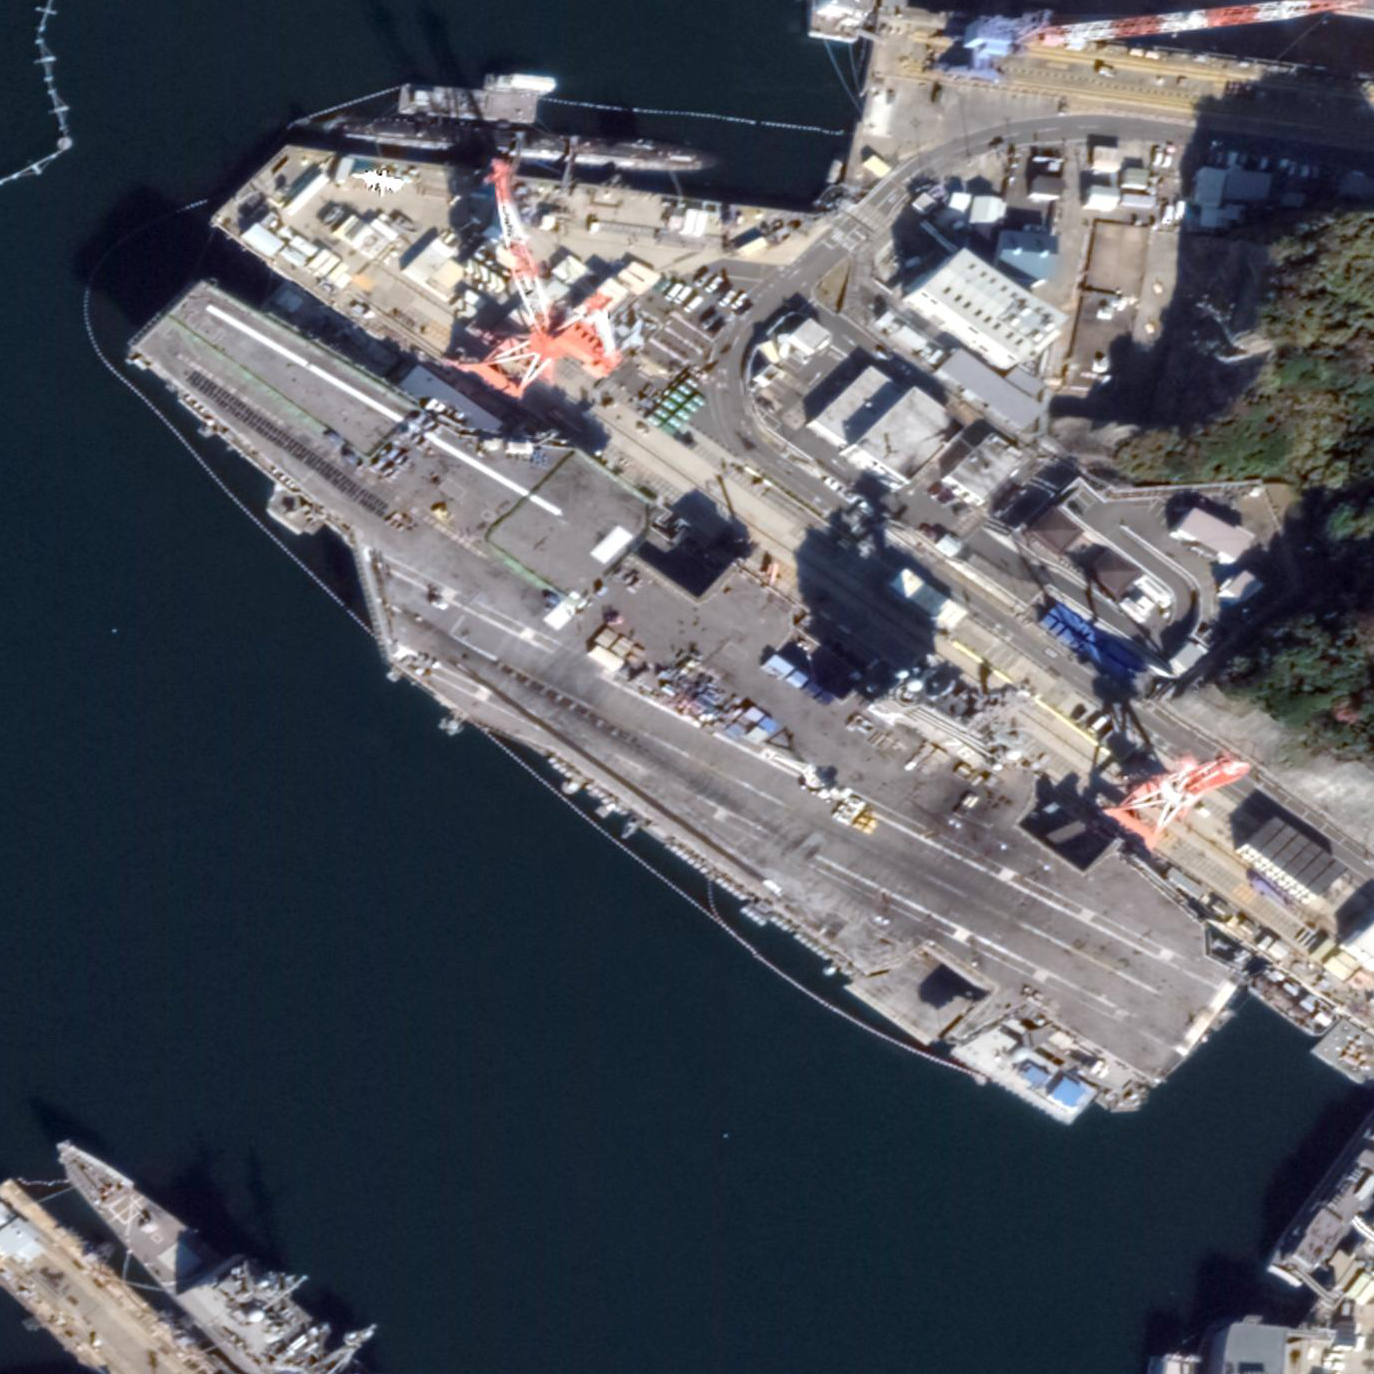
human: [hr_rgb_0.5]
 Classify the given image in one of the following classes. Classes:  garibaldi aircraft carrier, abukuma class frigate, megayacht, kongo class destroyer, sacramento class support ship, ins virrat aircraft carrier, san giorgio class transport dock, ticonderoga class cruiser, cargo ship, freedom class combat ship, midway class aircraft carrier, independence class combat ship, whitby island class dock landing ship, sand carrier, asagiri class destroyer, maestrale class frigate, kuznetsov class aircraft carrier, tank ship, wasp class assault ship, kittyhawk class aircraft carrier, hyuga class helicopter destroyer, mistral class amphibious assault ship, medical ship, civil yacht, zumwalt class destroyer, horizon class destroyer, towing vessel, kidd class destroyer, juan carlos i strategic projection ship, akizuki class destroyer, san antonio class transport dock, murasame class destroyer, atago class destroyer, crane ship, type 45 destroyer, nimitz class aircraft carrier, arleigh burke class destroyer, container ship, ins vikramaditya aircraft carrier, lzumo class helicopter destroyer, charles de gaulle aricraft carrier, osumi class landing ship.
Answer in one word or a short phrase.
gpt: Nimitz class aircraft carrier